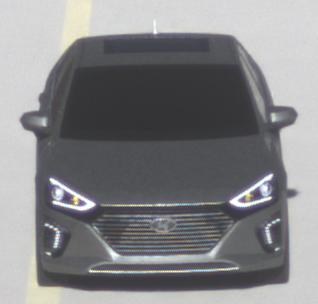
Make: Hyundai
Model: IONIQ Hybrid
Detailed model: IONIQ (AE) Hybrid
Model produced from: 2016/10
Model produced until: 2018/08
Doors: 5
Color: gray
Road condition: dry road
Daytime: morning or afternoon
Contrast: high contrast